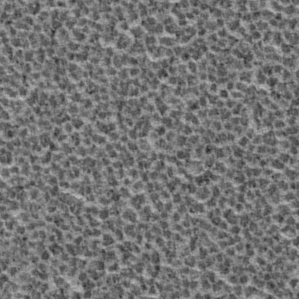
Label: frost